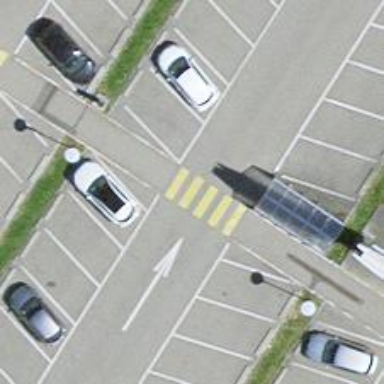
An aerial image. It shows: Uncontrolled zebra crossing.